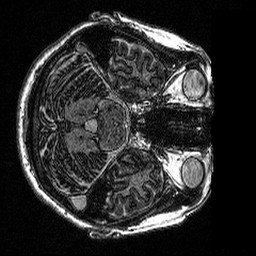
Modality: MP2RAGE
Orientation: axial
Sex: female
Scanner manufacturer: siemens
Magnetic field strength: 3 T
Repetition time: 5 s
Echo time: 0.00292 s